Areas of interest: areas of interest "Sanatorium"
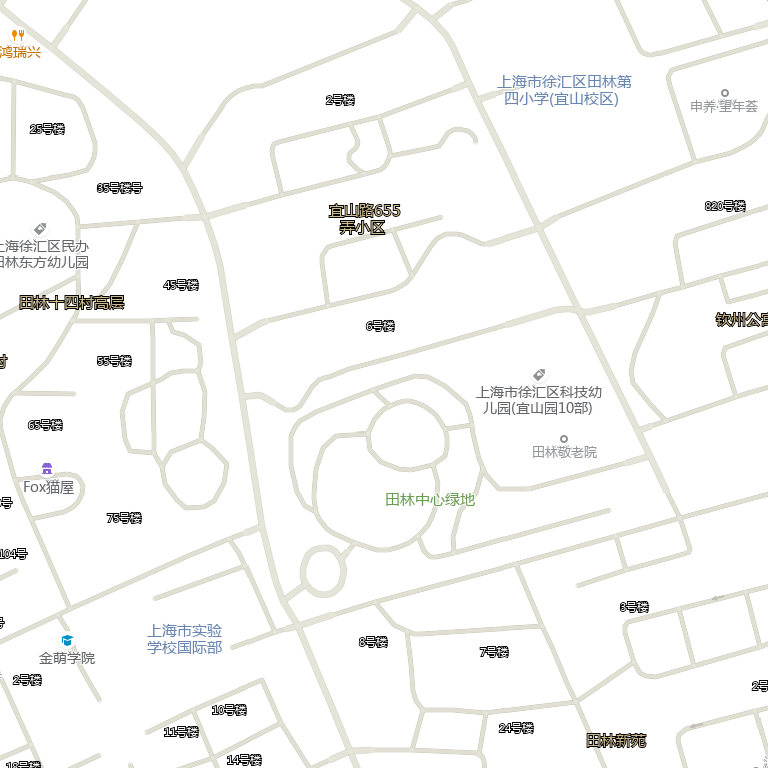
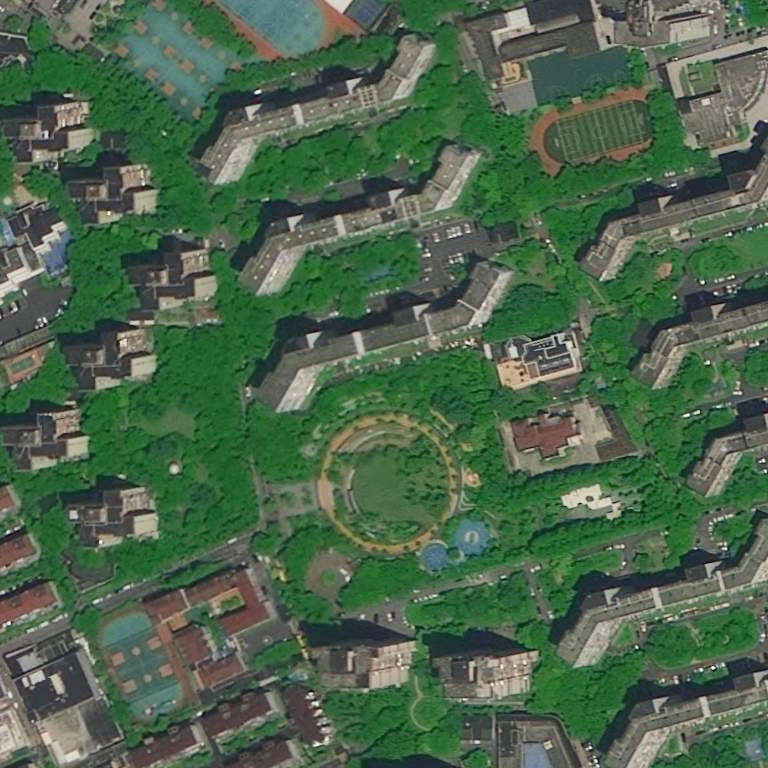